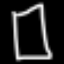
Label: square